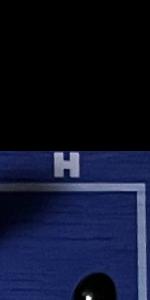
Label: Empty